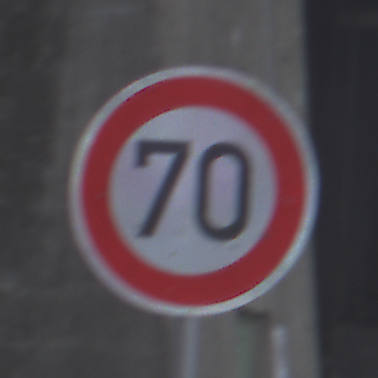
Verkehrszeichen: Geschwindigkeit70
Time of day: MorningAfternoon
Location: Outdoor (Suburban)
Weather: Overcast
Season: NotSpecified
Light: Natural